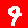
Digit: 9